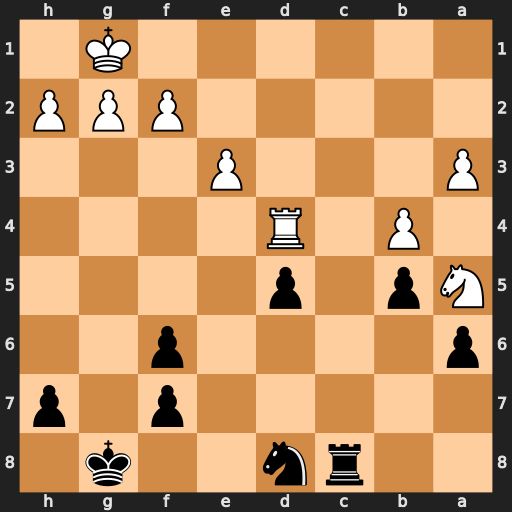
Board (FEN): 2rn2k1/5p1p/p4p2/Np1p4/1P1R4/P3P3/5PPP/6K1
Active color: b
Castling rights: -
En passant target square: -
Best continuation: Rc1+ Rd1 Rxd1#